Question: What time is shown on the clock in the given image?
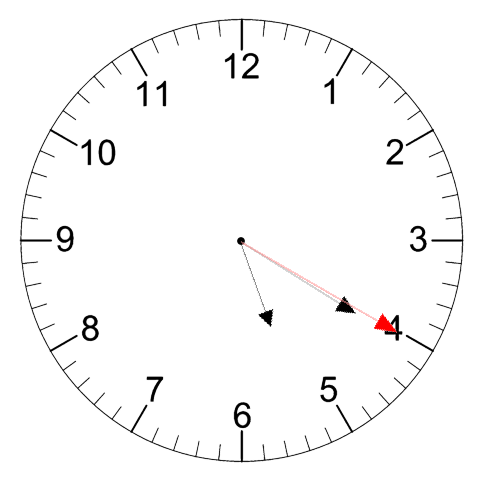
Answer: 05:20:20